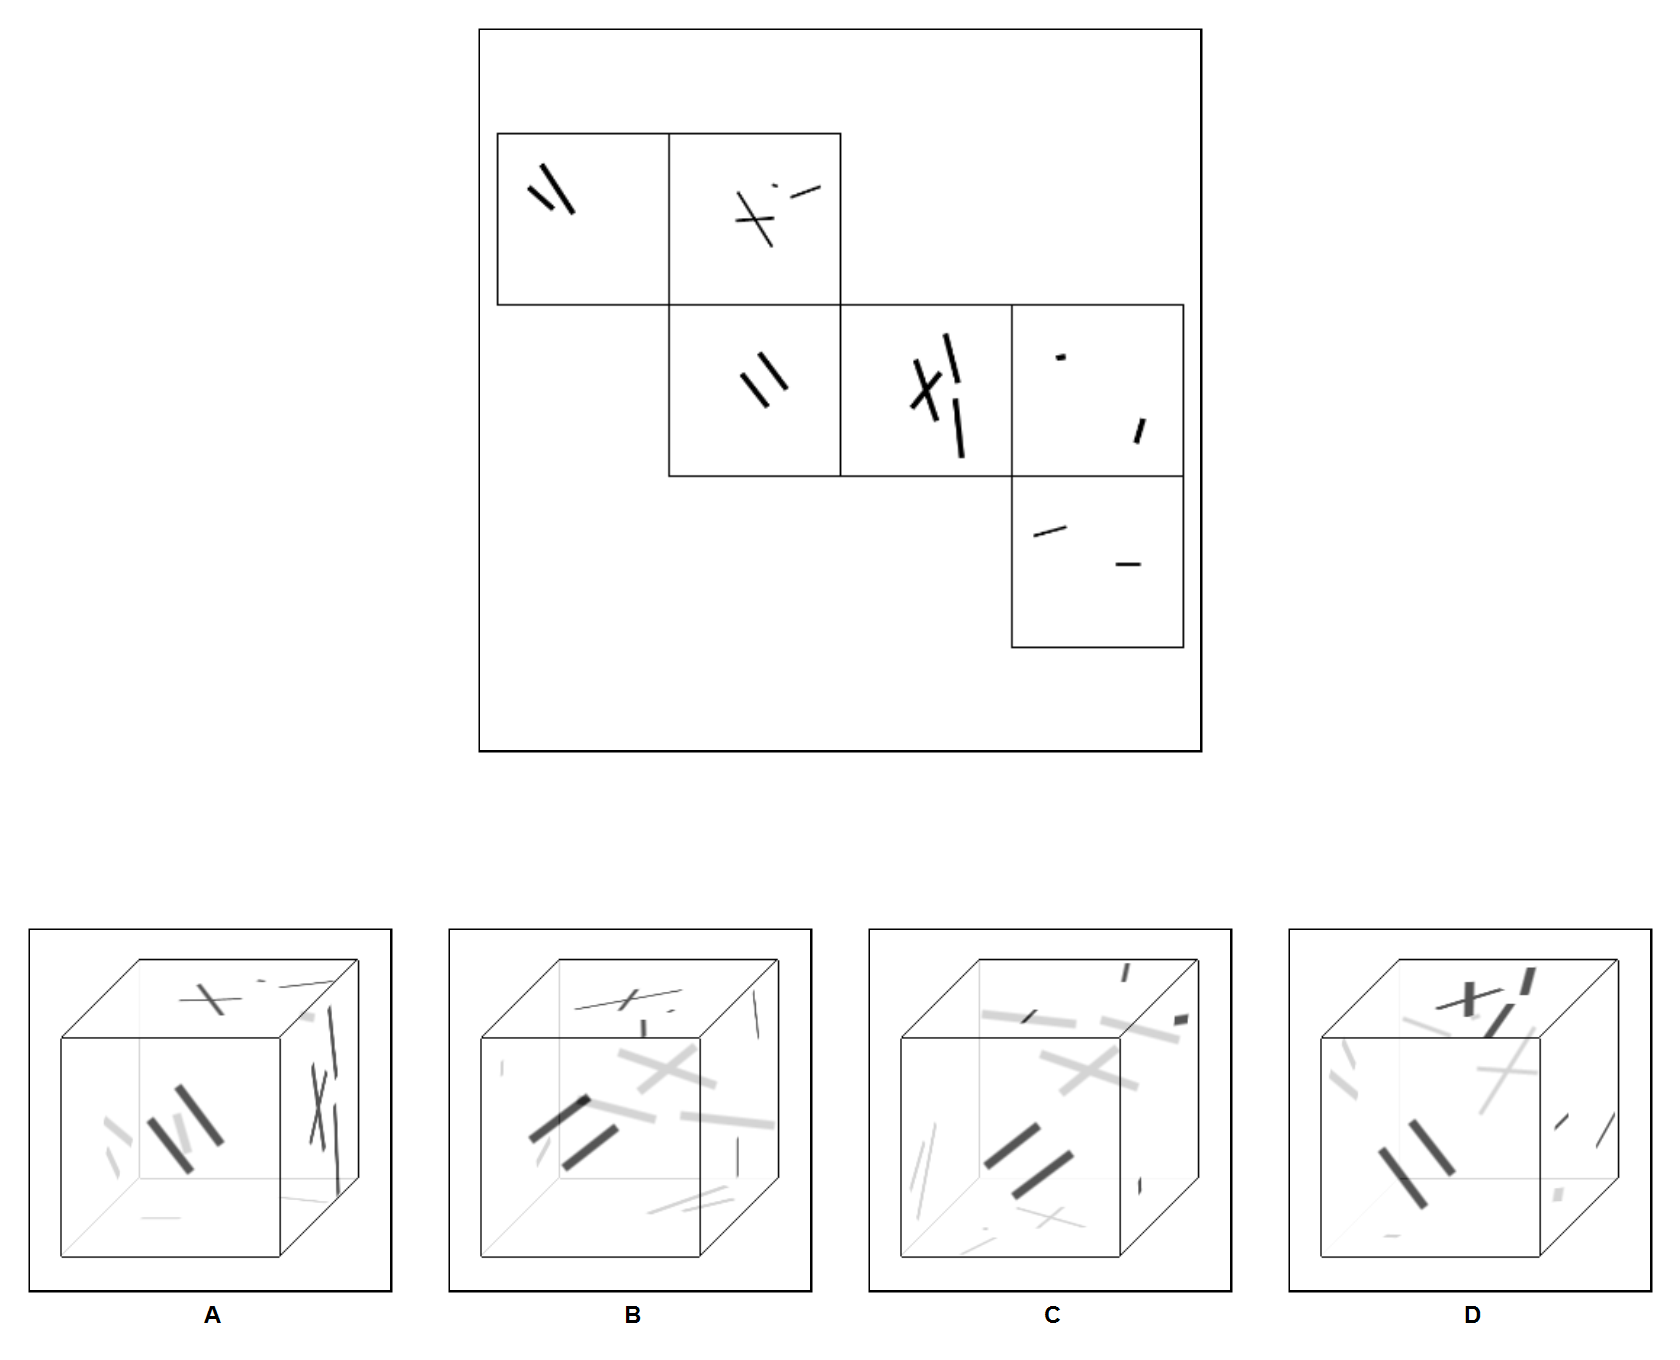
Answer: A